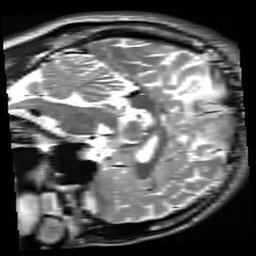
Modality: inplaneT2
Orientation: sagittal
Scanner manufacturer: siemens
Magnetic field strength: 3 T
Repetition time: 7.02 s
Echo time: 0.069 s